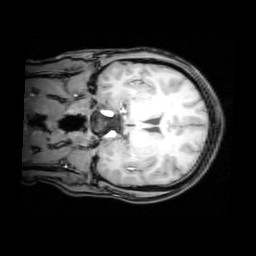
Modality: T1w
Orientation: coronal
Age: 19
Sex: female
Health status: healthy
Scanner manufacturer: philips
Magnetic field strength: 3 T
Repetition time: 0.012 s
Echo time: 0.0037 s